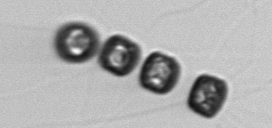
Label: Thalassiosira